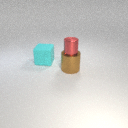
large brown metal cylinder to the right of large cyan rubber cube